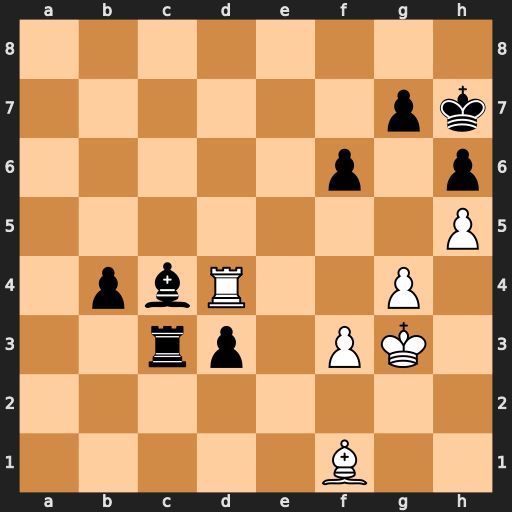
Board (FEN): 8/6pk/5p1p/7P/1pbR2P1/2rp1PK1/8/5B2
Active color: w
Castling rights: -
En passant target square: -
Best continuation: Rxc4 d2 Rd4